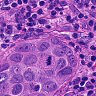
Metastatic tissue present: yes